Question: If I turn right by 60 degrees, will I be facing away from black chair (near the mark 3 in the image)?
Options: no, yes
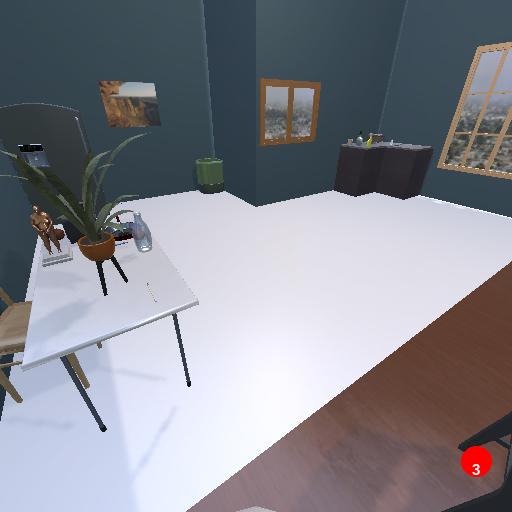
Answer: no